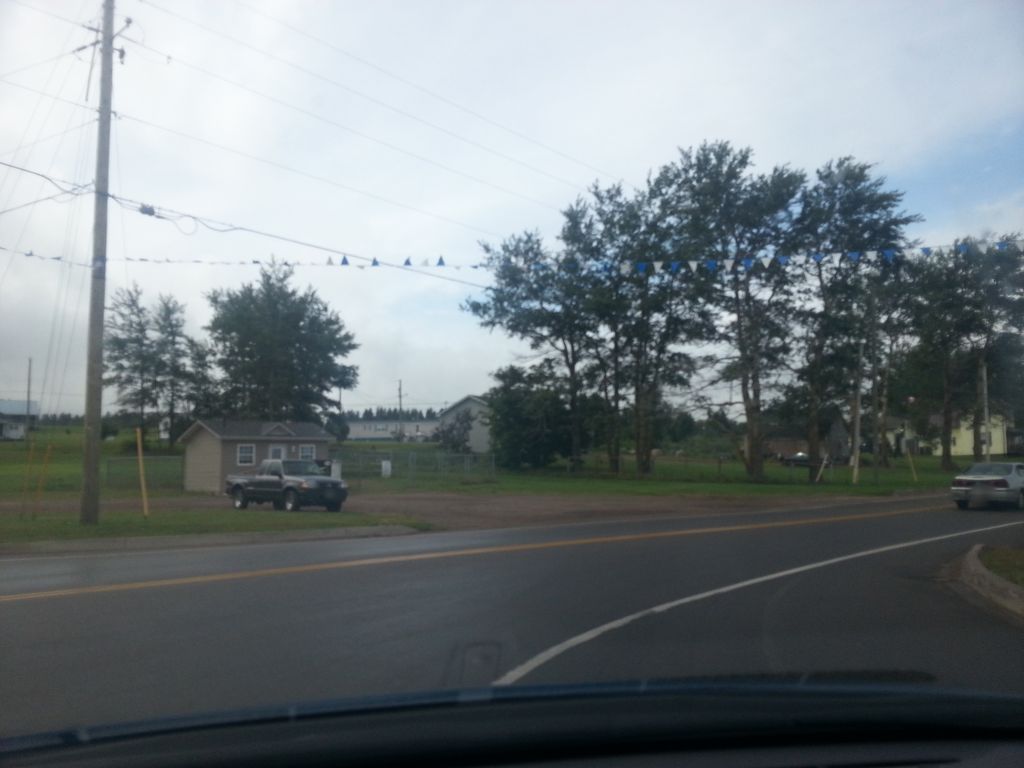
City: charlottetown